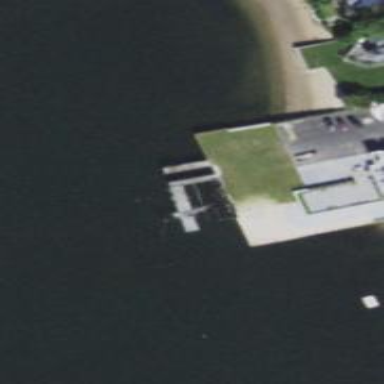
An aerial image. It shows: Man-made pier.